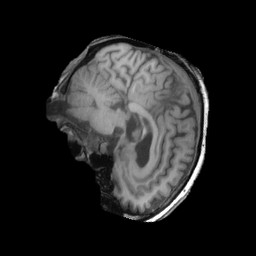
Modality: T1w
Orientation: sagittal
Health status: ill
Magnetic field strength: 3 T